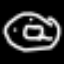
Label: donut